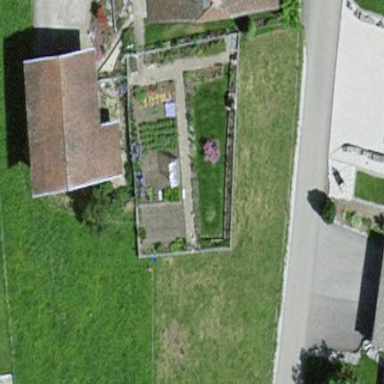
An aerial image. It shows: Garden that is leisure land.